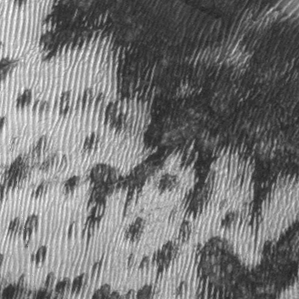
Label: frost